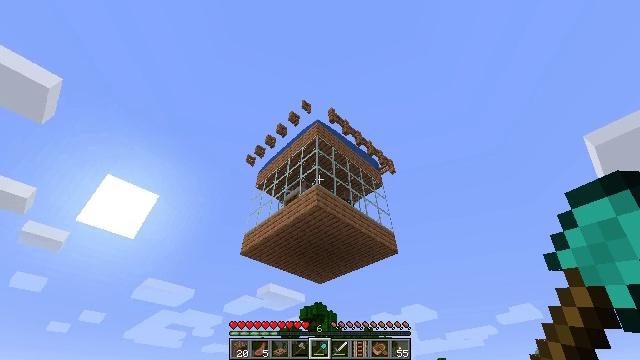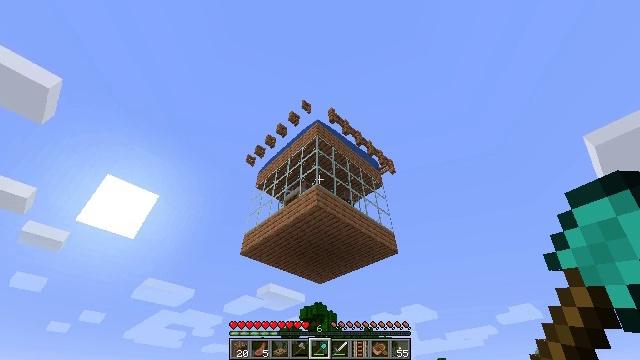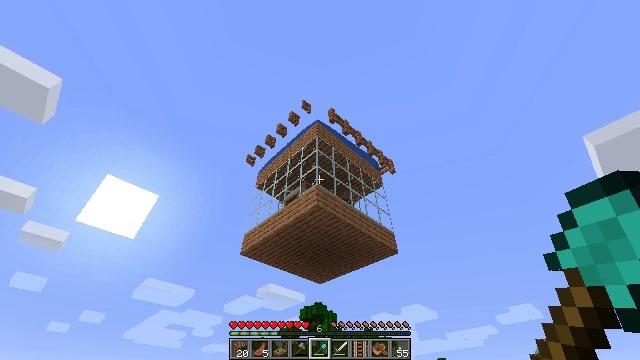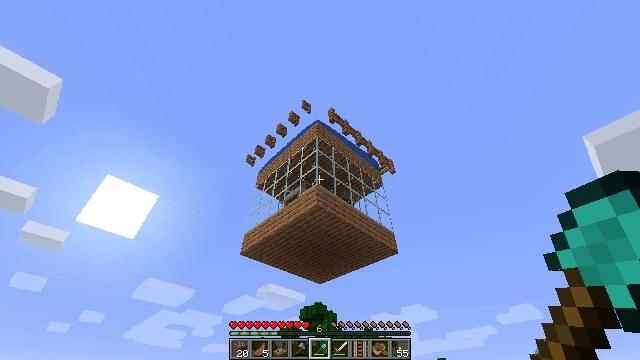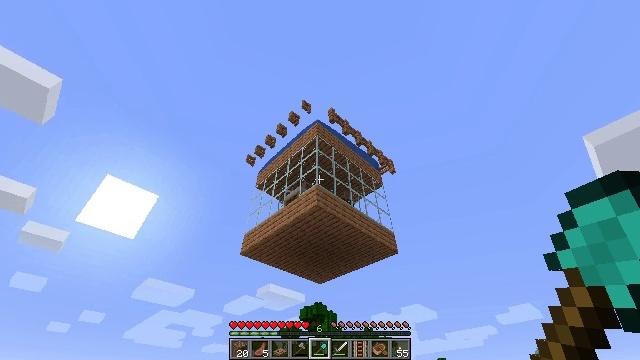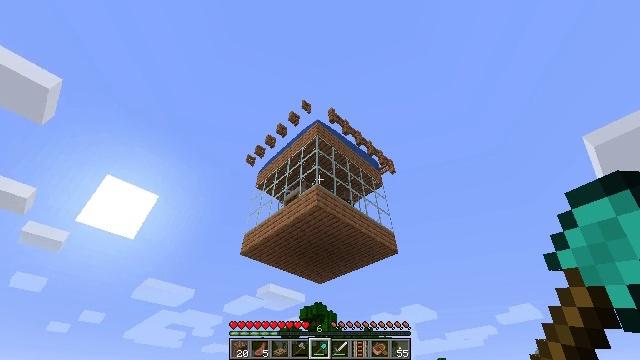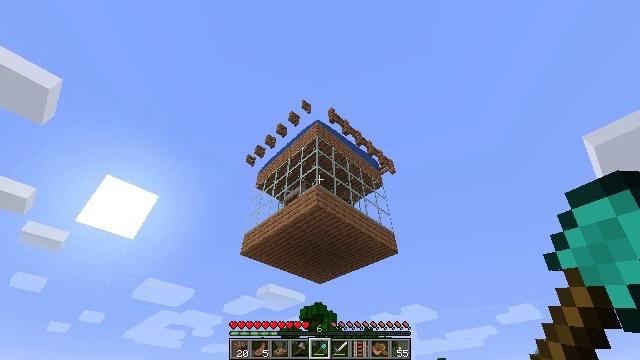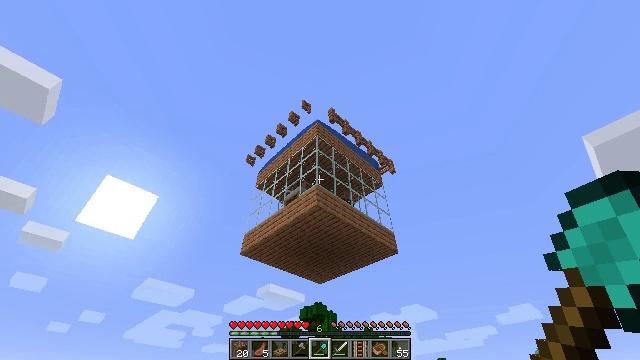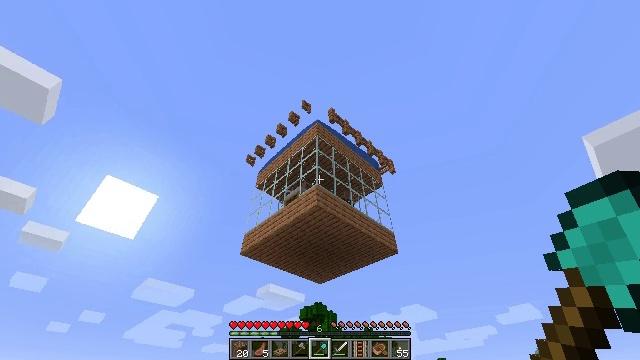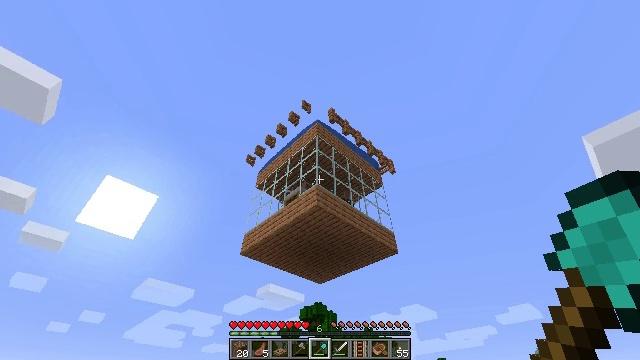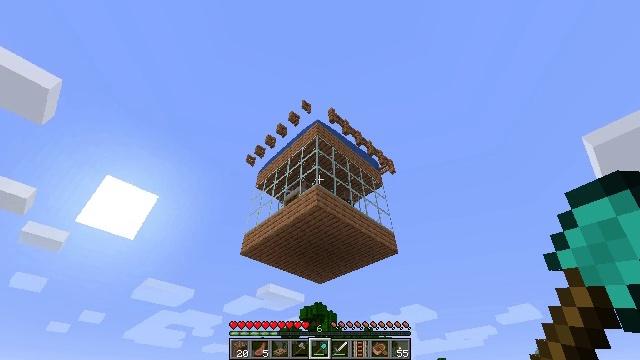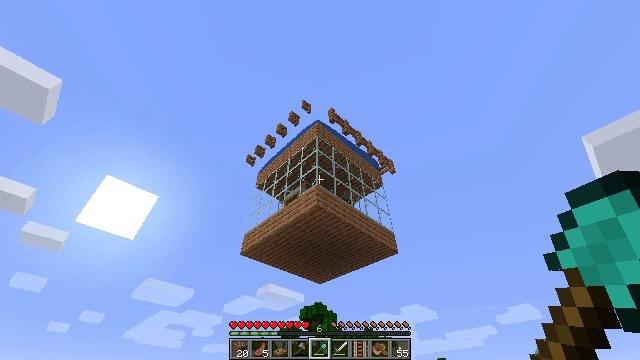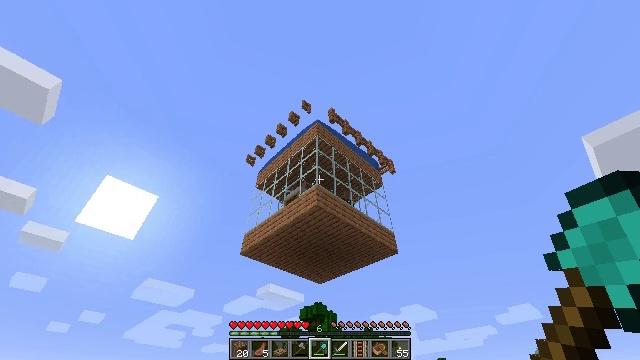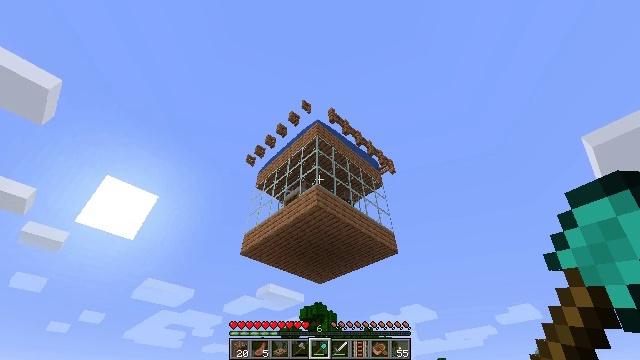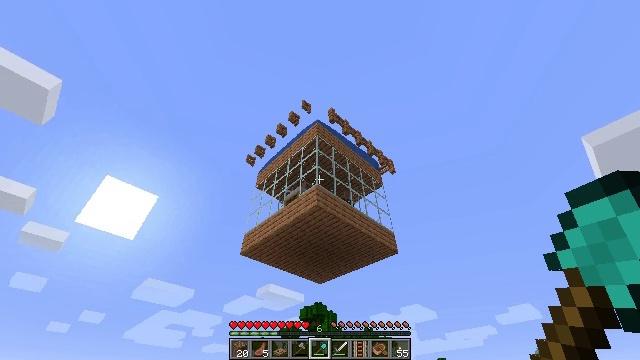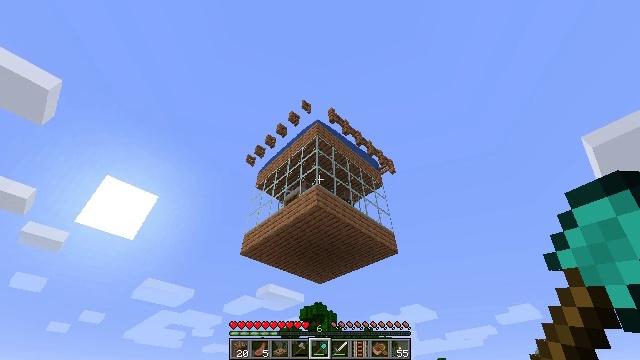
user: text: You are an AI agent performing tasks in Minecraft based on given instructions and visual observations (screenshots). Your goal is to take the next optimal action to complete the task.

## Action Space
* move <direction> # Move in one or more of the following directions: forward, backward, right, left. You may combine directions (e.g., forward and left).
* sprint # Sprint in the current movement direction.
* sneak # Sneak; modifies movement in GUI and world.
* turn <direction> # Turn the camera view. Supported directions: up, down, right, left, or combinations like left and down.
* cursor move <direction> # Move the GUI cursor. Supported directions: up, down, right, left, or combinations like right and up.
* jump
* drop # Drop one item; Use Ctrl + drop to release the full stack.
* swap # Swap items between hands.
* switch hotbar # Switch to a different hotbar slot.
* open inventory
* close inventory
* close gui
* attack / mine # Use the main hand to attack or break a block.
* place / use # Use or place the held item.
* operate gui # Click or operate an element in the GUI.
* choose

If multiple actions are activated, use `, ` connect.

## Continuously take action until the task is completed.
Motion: motion action
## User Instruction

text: Gather poppy from the ground.
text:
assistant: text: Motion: no_op
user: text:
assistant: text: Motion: no_op
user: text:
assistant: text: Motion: no_op
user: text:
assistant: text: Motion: no_op
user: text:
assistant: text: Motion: no_op
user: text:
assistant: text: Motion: no_op
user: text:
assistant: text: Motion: no_op
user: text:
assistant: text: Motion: no_op
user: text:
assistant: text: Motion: no_op
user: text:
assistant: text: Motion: no_op
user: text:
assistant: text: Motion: no_op
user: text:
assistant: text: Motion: no_op
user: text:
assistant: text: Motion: no_op
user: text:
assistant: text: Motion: no_op
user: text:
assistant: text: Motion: no_op
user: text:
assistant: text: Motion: no_op
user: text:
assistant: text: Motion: no_op
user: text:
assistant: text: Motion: no_op
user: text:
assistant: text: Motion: no_op
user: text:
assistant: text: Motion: no_op
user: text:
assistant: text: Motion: no_op
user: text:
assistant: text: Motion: no_op
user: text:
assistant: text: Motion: no_op
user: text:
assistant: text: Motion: no_op
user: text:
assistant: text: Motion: no_op
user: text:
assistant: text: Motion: no_op
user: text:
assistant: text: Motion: no_op
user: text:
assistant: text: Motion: no_op
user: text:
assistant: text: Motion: no_op
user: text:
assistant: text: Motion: no_op